Question: I want to display a single article only with those comments (it is an array) which have the approve value set to "true" in my database. I can't get the correct result. Here is my backend code. I use pure MongoDB, without Mongoose.
'''
app.get("/posts/:id", function (req,res) {
blog.collection("posts").findOne({"_id":ObjectId(req.params.id)}
,function (error,post )
{
res.render("user/post",{post:post});
});
});
'''
Here is what my database looks like, I want to filter or limit the result to comment approve = "true".

Thank you very much for every answer.
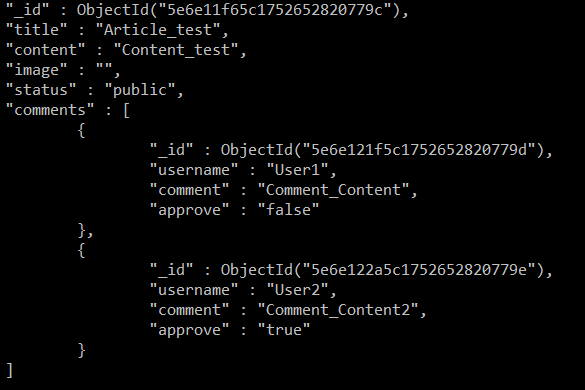
Answer: I don't know if there is better solution but it can be obtained by this:
'''
let newPost = {...post}
newPost.comments = newPost.comments.filter(comment=>comment.approve)
res.render("user/post",{post:newPost});
'''